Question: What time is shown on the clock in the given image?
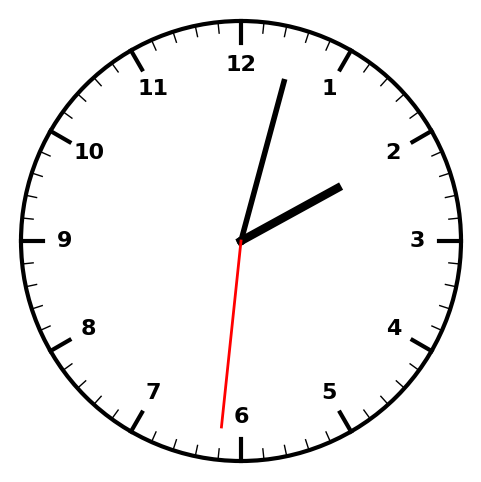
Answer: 02:02:31